Interaction volume radius: 5 \u00c5
Interaction volume height: 10 \u00c5
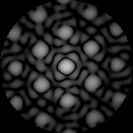
Disorder parameter: 0.279